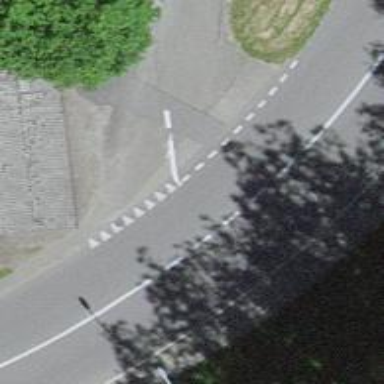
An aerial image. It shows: Road with "give way" sign.